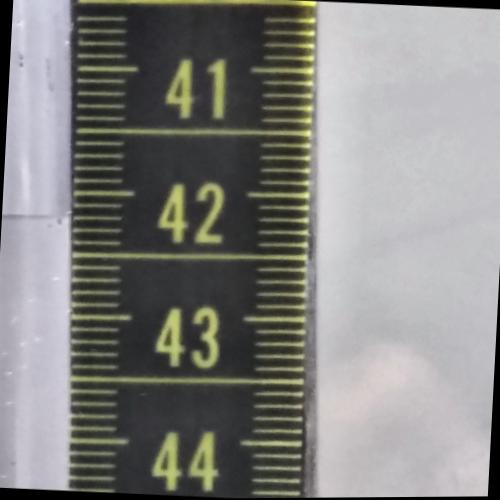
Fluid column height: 42.2 cm